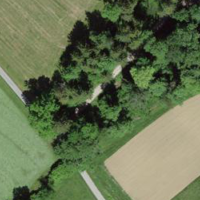
EUNIS habitat code: 52
Species observed at this site:
Prunella vulgaris